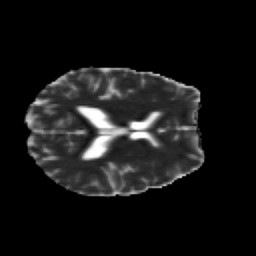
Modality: MD
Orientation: axial
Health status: healthy
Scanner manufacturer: siemens
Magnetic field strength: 3 T
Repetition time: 7.6 s
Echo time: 0.092 s